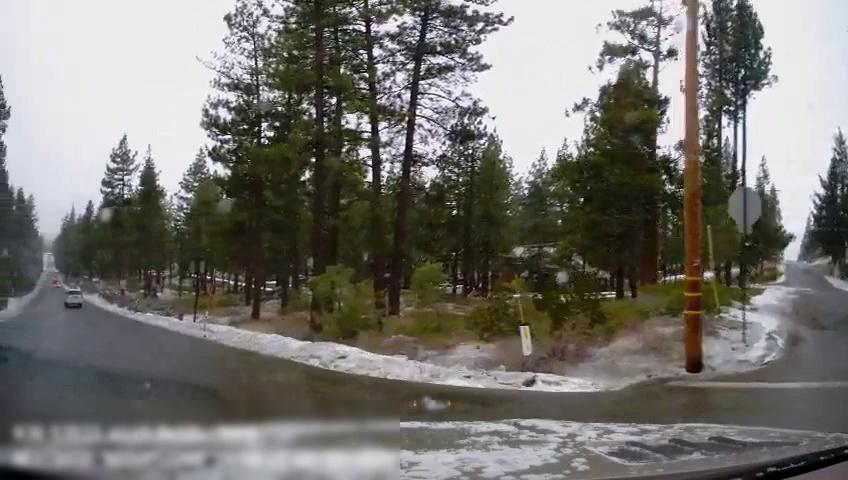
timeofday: Day
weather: Snowy
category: Drivable Space
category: Vehicles | SUV